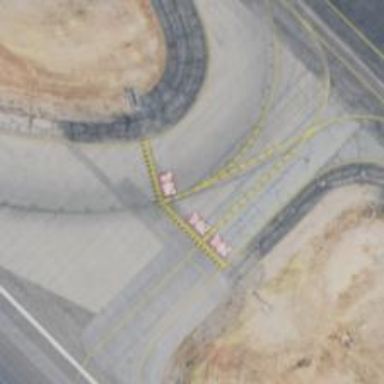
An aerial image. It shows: View of taxiway at the airport.